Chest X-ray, PA view. Patient: 13 years old, sex M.
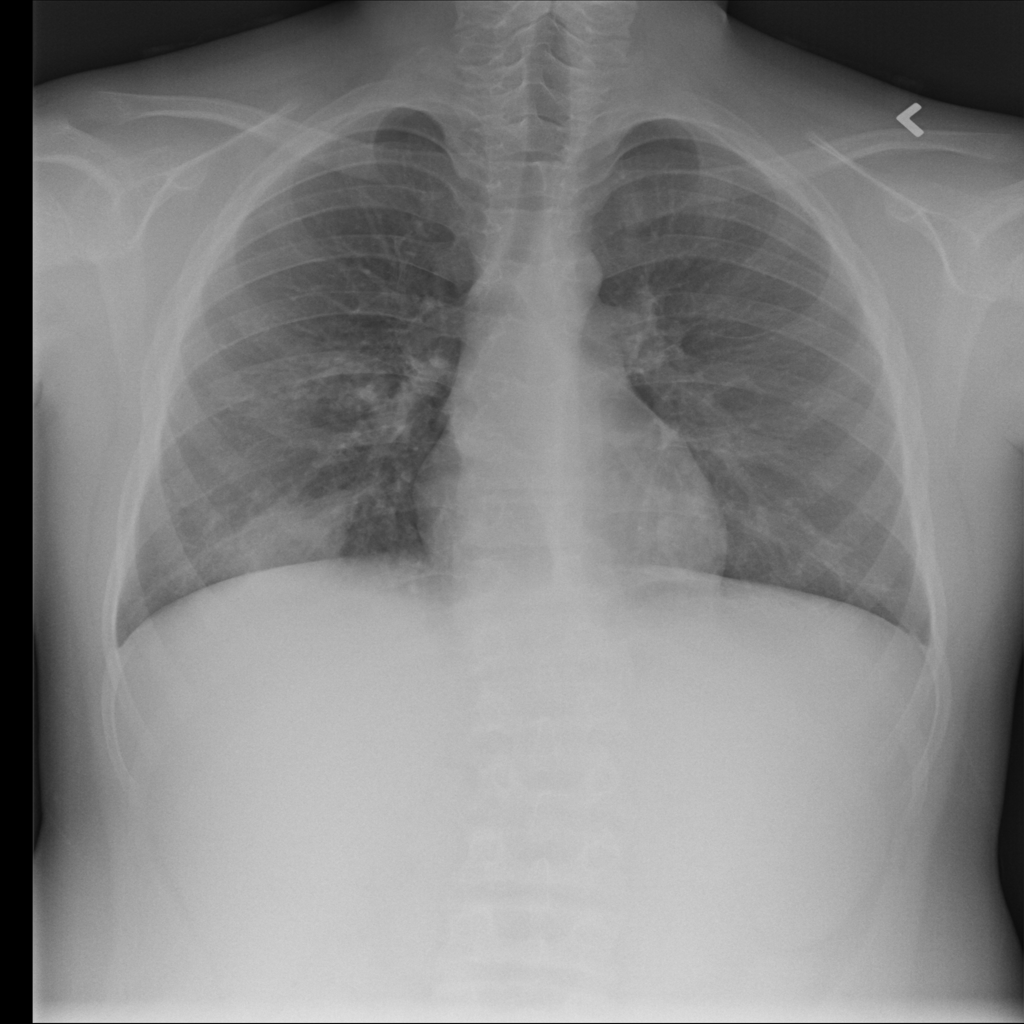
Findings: Consolidation, Pneumonia